Question: My 'GridView' itself is centered but the the content of it is not centered within it. Here is a screen, where the light blue on the bottom and right is the background color I set of the 'GridView'.

You can see that the content is pushed up to the top and to the left. I would like the content, my game board, centered exactly in the middle of the 'GridView', with the light blue background color surrounding all sides equally.
Here is my XML:
'''
<RelativeLayout xmlns:android="http://schemas.android.com/apk/res/android"
xmlns:tools="http://schemas.android.com/tools"
android:id="@+id/textFieldFU"
android:layout_width="match_parent"
android:layout_height="match_parent"
android:paddingBottom="@dimen/activity_vertical_margin"
android:paddingLeft="@dimen/activity_horizontal_margin"
android:paddingRight="@dimen/activity_horizontal_margin"
android:paddingTop="@dimen/activity_vertical_margin"
tools:context=".MainActivity" >
<GridView
android:id="@+id/gridview"
android:layout_marginTop="0dp"
android:layout_marginLeft="45dp"
android:layout_marginRight="45dp"
android:layout_width="fill_parent"
android:layout_height="485dp"
android:gravity="center"
android:horizontalSpacing="0dp"
android:numColumns="8"
android:background="@android:color/holo_blue_bright"
android:verticalSpacing="0dp" />
'''
And my 'getView' in my 'ImageAdapter' class if it helps:
'''
@Override
public View getView(int position, View convertView, ViewGroup parent) {
ImageView iv;
if (convertView != null) {
iv = (ImageView) convertView;
} else {
iv = new ImageView(context);
iv.setLayoutParams(new GridView.LayoutParams(60, 60));
iv.setScaleType(ScaleType.FIT_CENTER);
iv.setPadding(0, 0, 0, 0);
if(position < 8 && position % 2 ==0){
iv.setBackgroundColor(Color.DKGRAY);
}
else if(position > 7 && position < 16 && position % 2 ==1){
iv.setBackgroundColor(Color.DKGRAY);
}
else if(position > 15 && position < 24 && position % 2 ==0){
iv.setBackgroundColor(Color.DKGRAY);
}
else if(position > 23 && position < 32 && position % 2 ==1){
iv.setBackgroundColor(Color.DKGRAY);
}
else if(position > 31 && position < 40 && position % 2 ==0){
iv.setBackgroundColor(Color.DKGRAY);
}
else if(position > 39 && position < 48 && position % 2 ==1){
iv.setBackgroundColor(Color.DKGRAY);
}
else if(position > 47 && position < 56 && position % 2 ==0){
iv.setBackgroundColor(Color.DKGRAY);
}
else if(position > 55 && position < 64 && position % 2 ==1){
iv.setBackgroundColor(Color.DKGRAY);
}
else
iv.setBackgroundColor(Color.GRAY);
}
iv.setImageResource(images[position]);
return iv;
}
'''
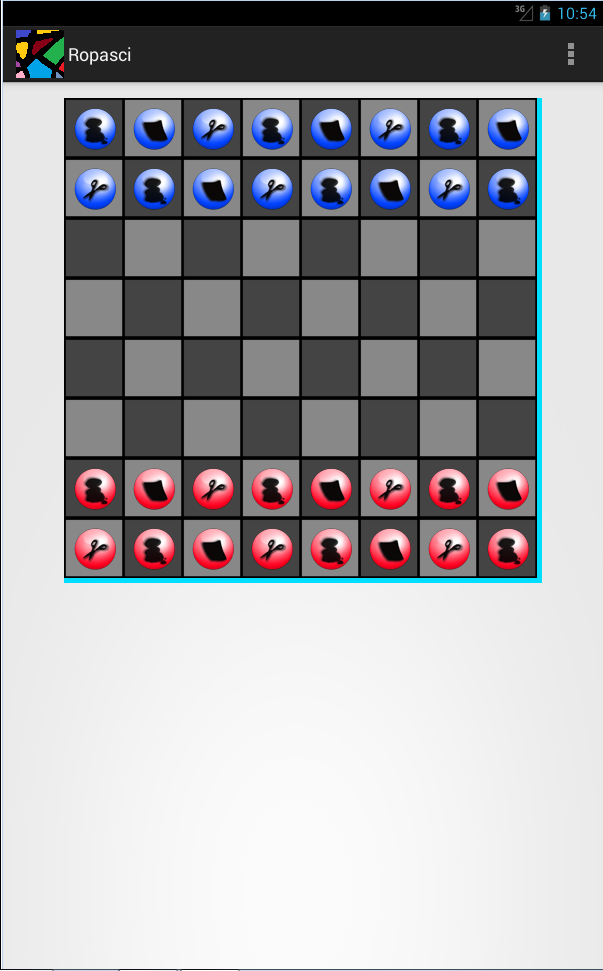
Answer: Try one of <URL> for creating a border around a view. I would avoid any arbitrary fixed values like the 45dp margins and 485dp height, as it will certainly not look right on other screen sizes.
Also, I would suggest you use <URL> instead of GridView. Technically, it requires API level 14 but you can use the one in the support library to support older versions of Android. It won't be a trivial change, because you need to add the tiles by calling 'addView' instead of overriding the 'getView' method.
GridLayout is much more appropriate for drawing grids that have a fixed number of tiles that are always displayed. GridView is a much more complex widget that has a lot of internal logic for loading tiles lazily, which you certainly don't need here. It may make layouts easier as well.